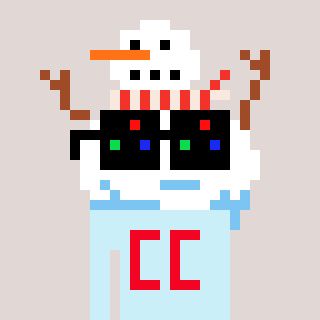
a pixel art character with square black sunglasses, a snowman-shaped head and a cold-colored body on a warm background